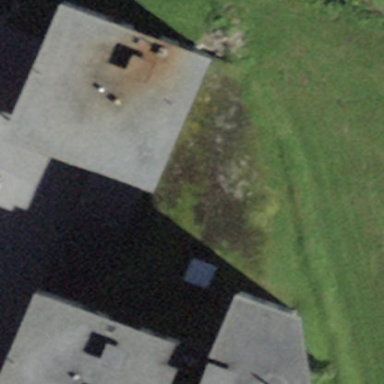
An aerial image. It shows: Building with flat roof.